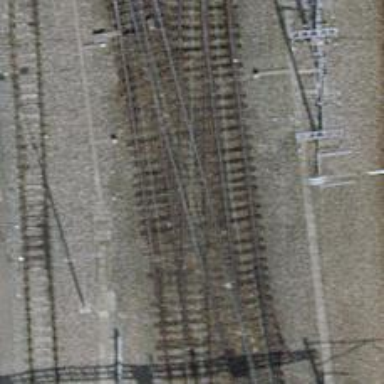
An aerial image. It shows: Railway crossing.